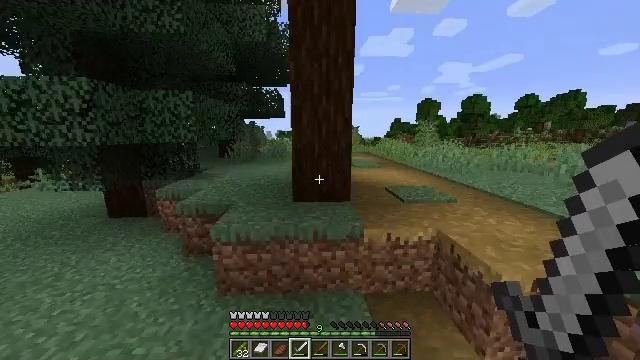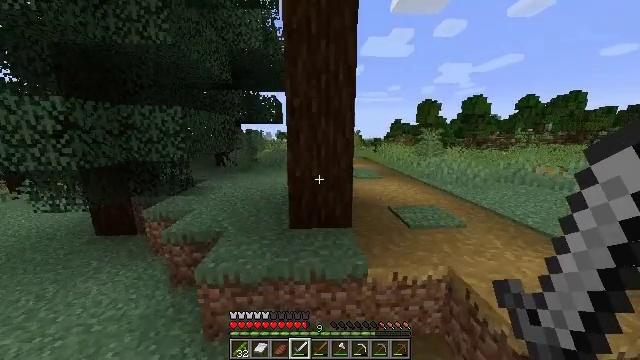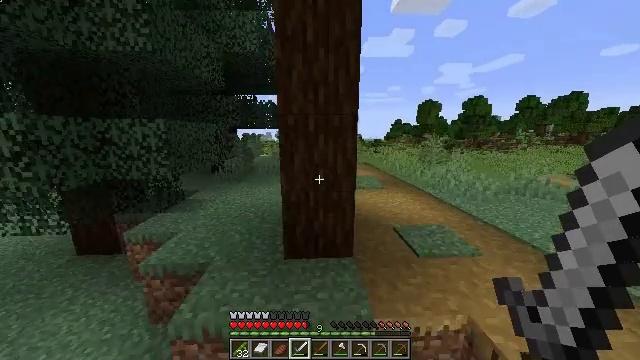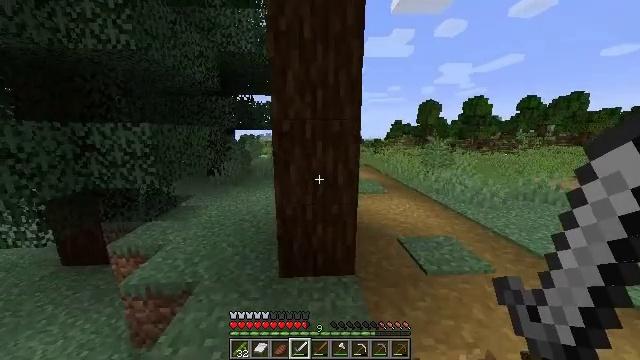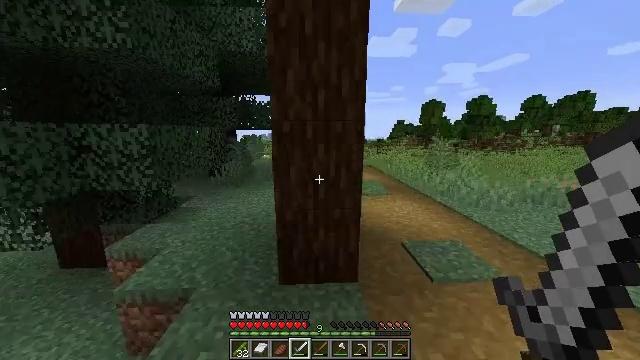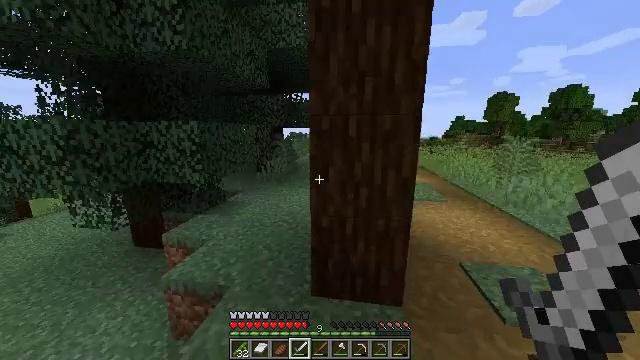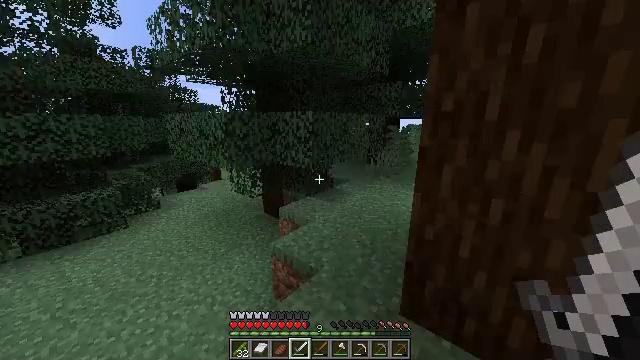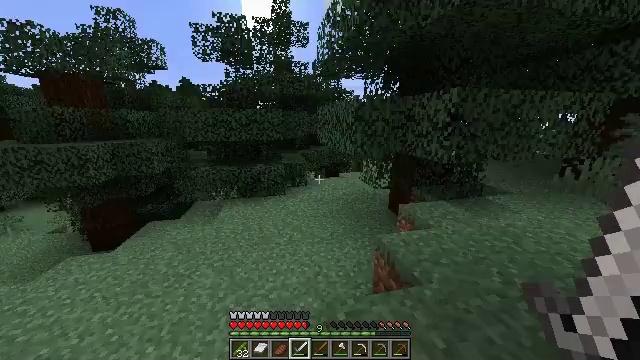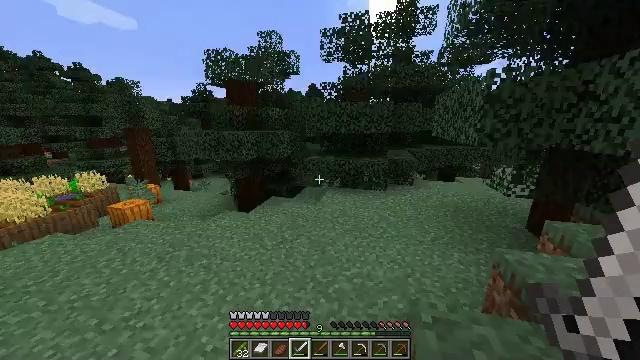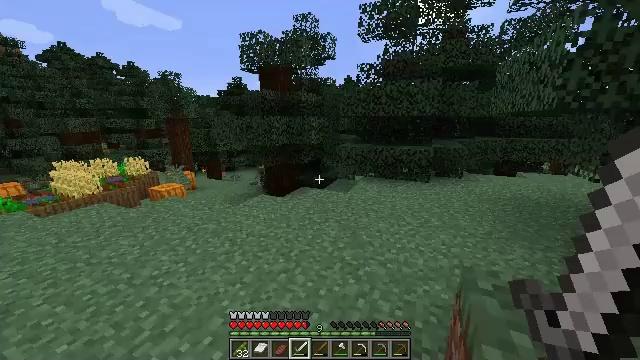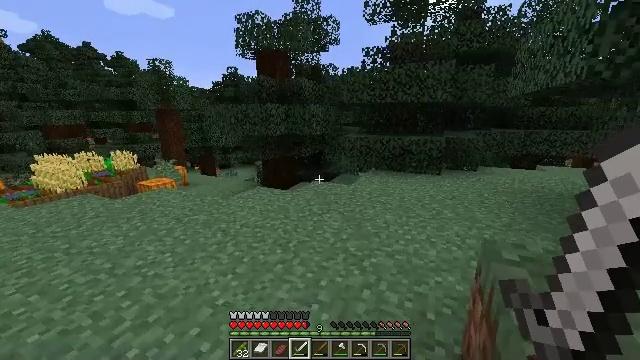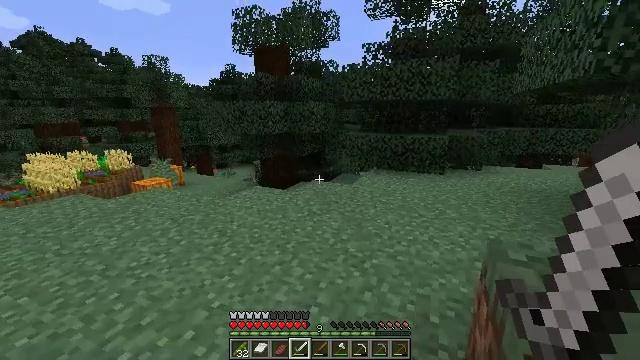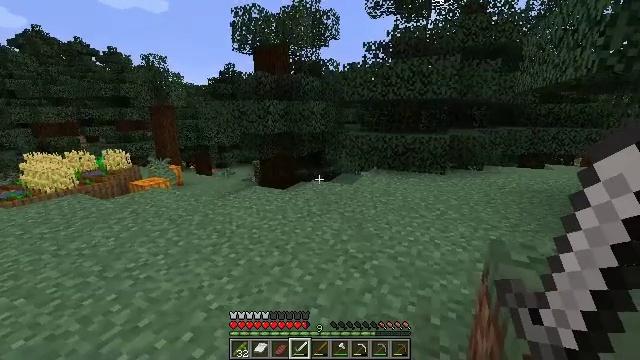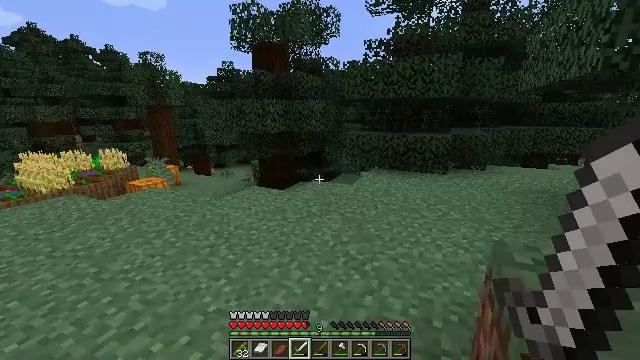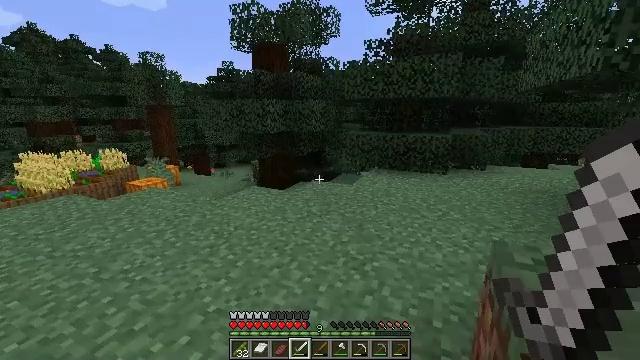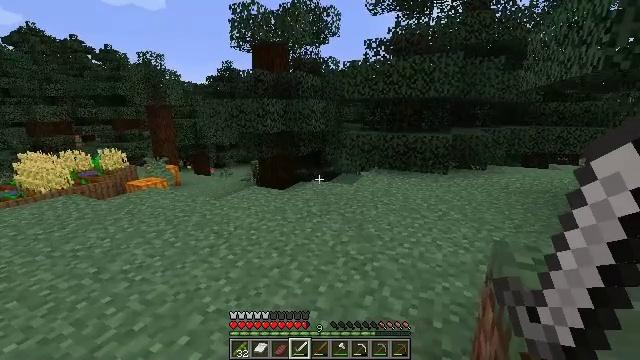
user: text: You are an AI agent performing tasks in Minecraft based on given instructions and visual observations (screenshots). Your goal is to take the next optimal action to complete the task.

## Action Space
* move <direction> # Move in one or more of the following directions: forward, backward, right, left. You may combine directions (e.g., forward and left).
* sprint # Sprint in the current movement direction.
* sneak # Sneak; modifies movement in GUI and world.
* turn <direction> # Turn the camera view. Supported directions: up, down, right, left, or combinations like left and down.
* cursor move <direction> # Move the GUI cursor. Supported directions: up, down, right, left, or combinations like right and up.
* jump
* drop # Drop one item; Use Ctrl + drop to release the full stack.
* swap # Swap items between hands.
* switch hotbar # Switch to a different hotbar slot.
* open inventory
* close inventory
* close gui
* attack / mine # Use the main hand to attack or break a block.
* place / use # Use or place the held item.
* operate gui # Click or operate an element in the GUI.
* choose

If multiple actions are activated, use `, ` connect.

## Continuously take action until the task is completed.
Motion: motion action
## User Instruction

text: Remove the large fern from the terrain.
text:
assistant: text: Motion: move forward, sprint, jump
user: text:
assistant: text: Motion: move forward, sprint, jump
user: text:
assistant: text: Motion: move forward, jump
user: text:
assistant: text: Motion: move forward, jump
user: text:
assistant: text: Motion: move forward, turn left, jump
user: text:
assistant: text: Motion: move forward and move right, turn left and down, jump
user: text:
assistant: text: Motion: move forward and move right, turn left, jump
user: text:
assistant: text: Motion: move forward and move right, turn left, jump
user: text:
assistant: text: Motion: move right, turn left, jump
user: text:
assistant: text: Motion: no_op
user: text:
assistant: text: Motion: no_op
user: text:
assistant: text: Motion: no_op
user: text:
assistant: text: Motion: no_op
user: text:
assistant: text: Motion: no_op
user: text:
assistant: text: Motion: no_op
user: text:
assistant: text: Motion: no_op
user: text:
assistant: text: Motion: no_op
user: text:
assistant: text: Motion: no_op
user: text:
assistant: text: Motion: turn left
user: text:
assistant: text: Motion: turn left
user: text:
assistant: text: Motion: turn left and up
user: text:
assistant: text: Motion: turn left
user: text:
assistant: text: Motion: turn left
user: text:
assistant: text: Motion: no_op
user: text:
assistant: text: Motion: no_op
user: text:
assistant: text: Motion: no_op
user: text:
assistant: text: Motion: no_op
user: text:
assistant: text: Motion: move forward
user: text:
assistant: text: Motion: move forward, turn left
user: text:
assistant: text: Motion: move forward, turn left